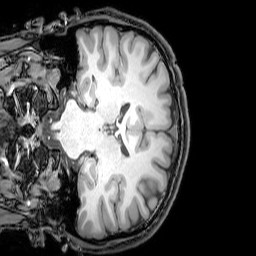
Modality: T1w
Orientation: coronal
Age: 24
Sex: male
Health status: healthy
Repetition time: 0.081 s
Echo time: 0.037 s